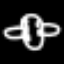
Label: airplane